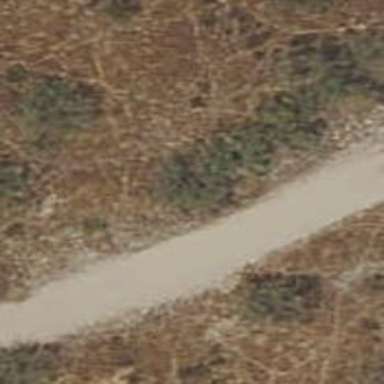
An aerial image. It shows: Dirt track road.